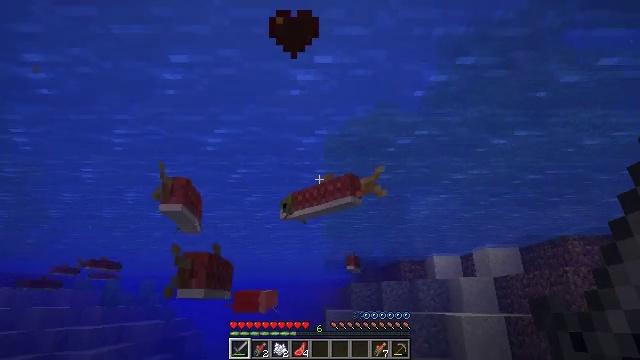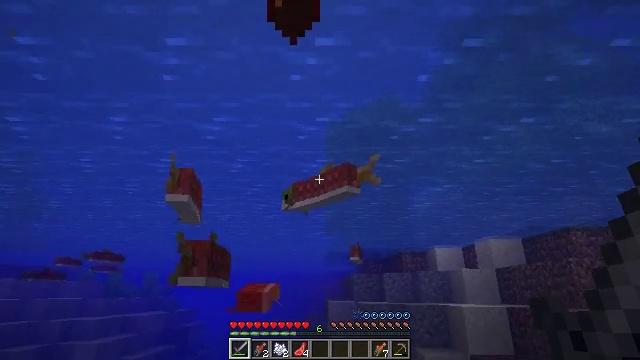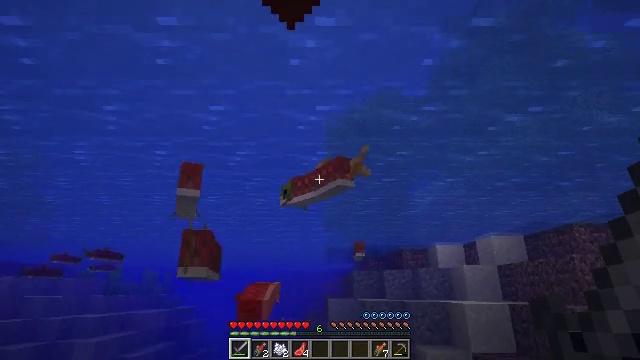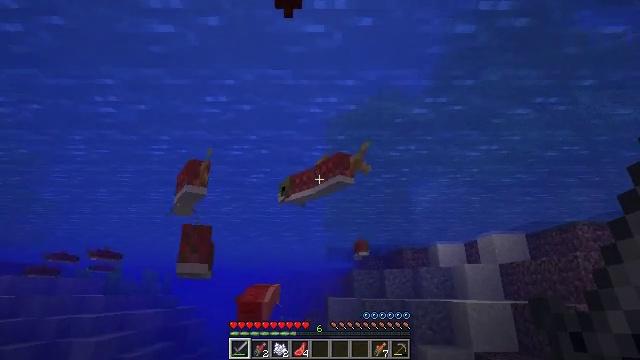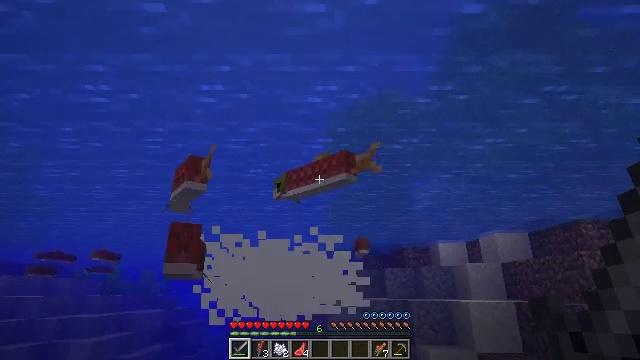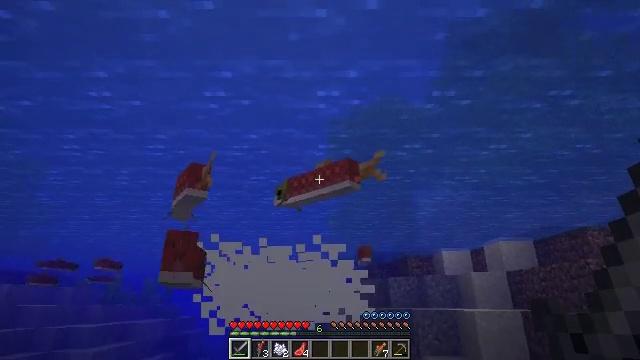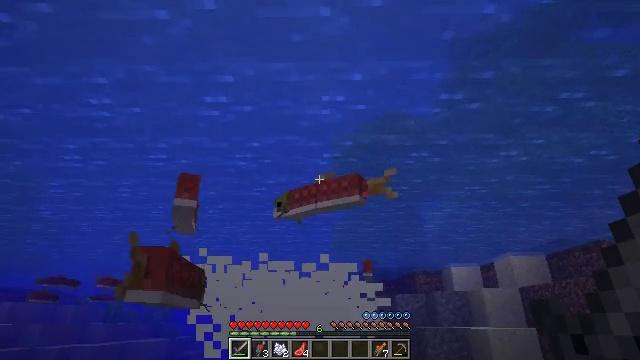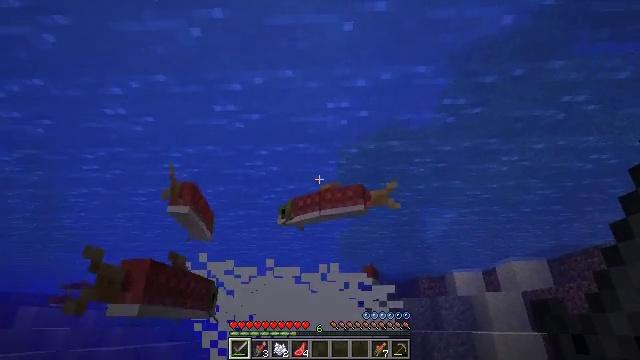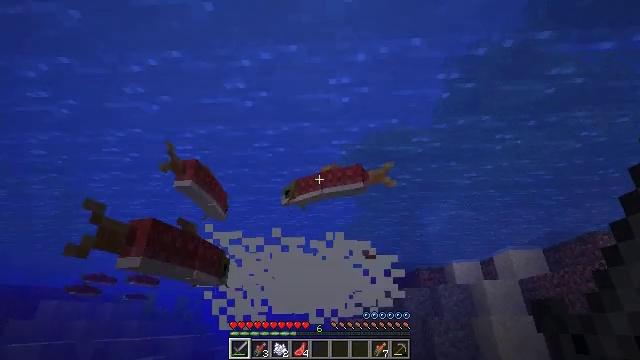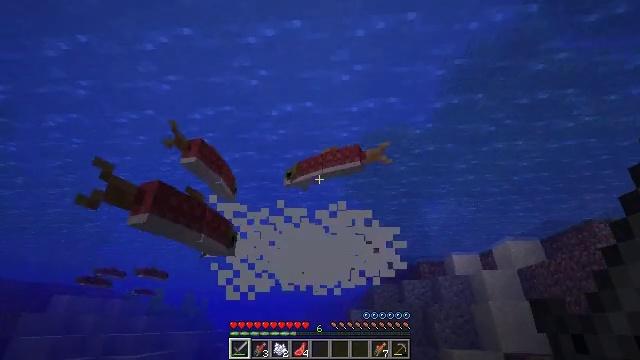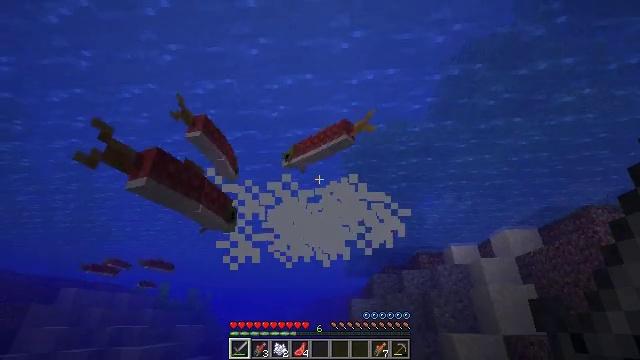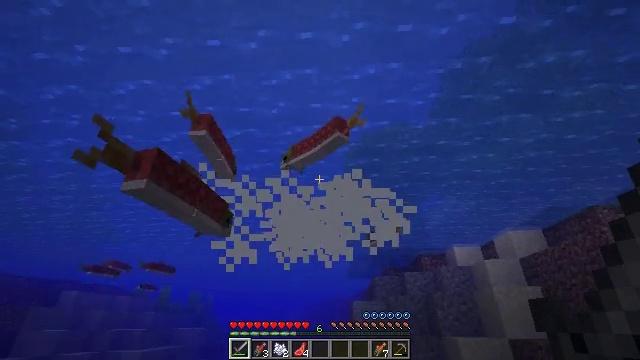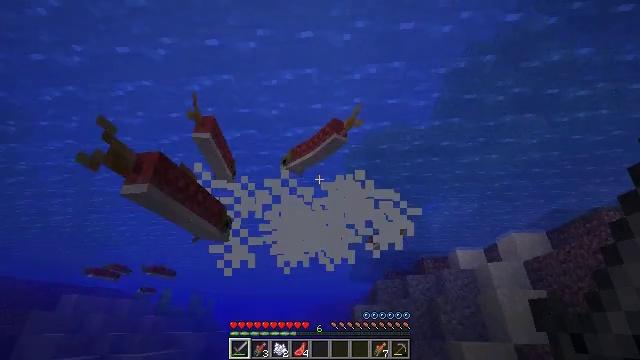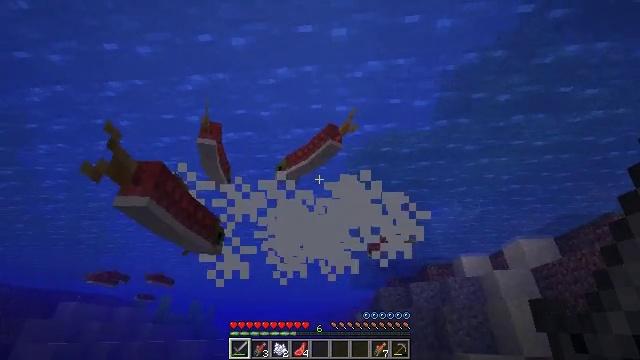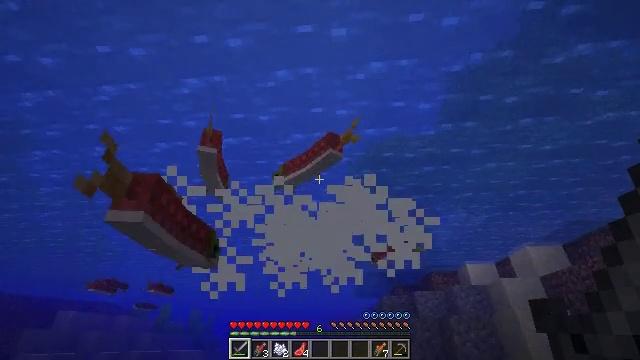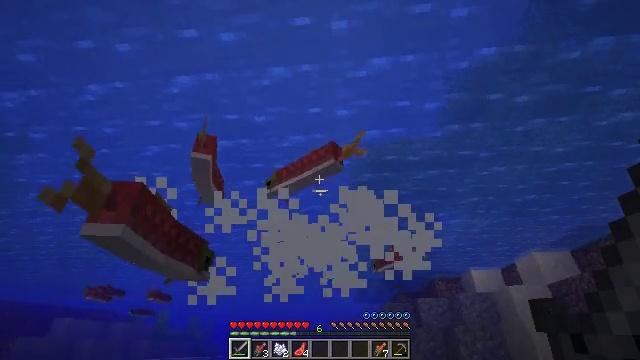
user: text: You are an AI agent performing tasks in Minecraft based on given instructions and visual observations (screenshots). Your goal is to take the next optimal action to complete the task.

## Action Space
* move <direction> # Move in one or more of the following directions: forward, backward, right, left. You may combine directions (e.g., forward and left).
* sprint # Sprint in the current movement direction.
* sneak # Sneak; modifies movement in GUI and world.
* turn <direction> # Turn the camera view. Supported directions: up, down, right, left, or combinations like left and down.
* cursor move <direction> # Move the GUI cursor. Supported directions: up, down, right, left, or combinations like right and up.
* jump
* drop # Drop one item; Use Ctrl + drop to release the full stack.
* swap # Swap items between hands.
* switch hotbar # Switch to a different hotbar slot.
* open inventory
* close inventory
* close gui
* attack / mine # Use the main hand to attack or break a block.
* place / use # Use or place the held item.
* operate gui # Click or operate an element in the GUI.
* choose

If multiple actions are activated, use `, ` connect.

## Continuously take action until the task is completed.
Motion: motion action
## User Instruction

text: Hunt a salmon.
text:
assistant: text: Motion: move forward, turn down
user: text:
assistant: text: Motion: move forward
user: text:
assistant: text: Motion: move forward
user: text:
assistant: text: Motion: move forward
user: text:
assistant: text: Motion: move forward, turn up
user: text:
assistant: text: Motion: move forward, sprint, turn up
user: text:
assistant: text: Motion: move forward, sprint, turn left and up
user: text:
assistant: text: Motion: move forward, sprint
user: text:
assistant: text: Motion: move forward
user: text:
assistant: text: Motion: move forward
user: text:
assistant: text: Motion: move forward
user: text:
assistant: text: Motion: move forward
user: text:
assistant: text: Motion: move forward, turn up
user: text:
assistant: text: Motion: move forward, turn up
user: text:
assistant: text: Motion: move forward
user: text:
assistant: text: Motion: move forward, turn up
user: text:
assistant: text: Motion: move forward, turn up
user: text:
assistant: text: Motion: move forward
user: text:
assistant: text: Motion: move forward, turn left, attack / mine
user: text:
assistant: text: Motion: move forward, turn left and down, attack / mine
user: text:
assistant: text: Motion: move forward, turn left and down, attack / mine
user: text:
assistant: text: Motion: move forward, turn left and down
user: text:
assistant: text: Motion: move forward, turn left and down
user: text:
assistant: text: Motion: move forward
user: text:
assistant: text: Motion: move forward, turn left
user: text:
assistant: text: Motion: move forward, turn left and down
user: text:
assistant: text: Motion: move forward, turn left and down
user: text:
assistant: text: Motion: turn left and down
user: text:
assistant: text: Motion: turn left and down
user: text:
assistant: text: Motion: no_op